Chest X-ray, AP view. Patient: 23 years old, sex M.
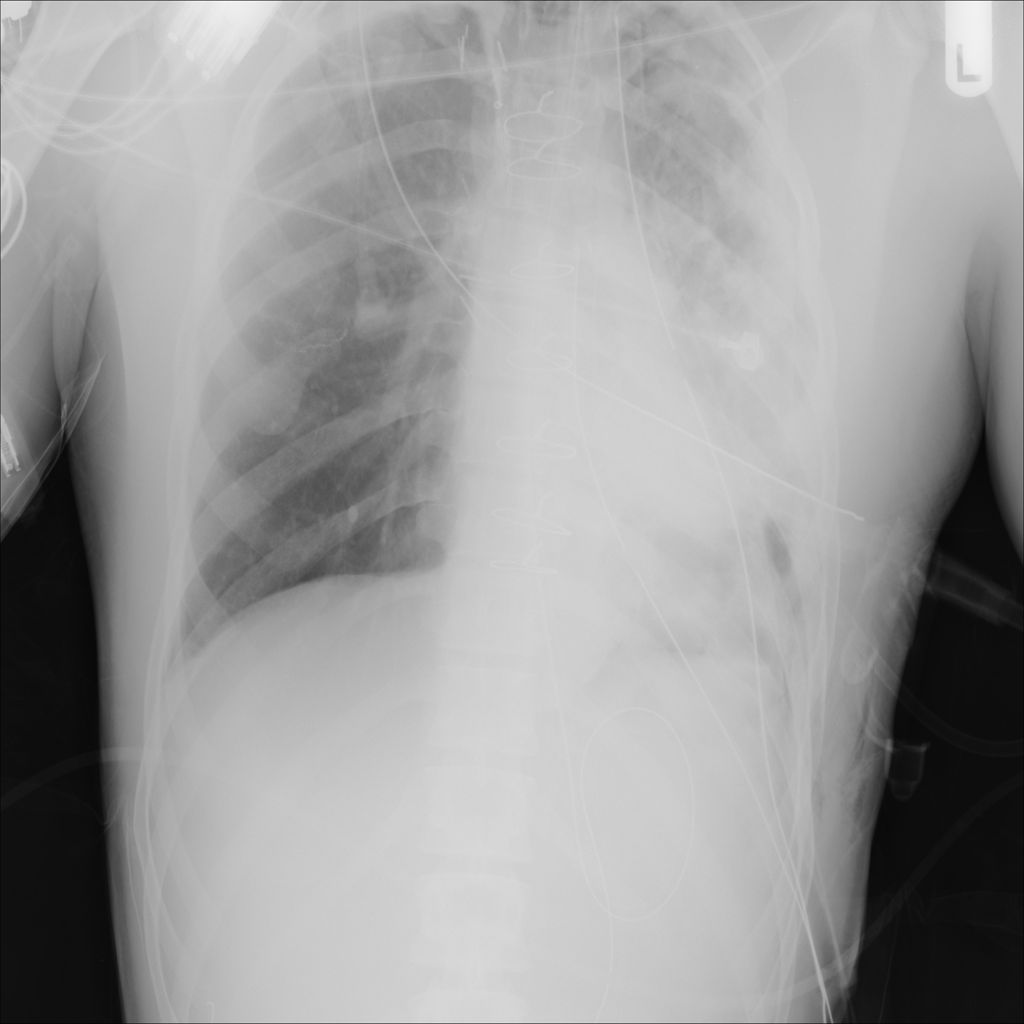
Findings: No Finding